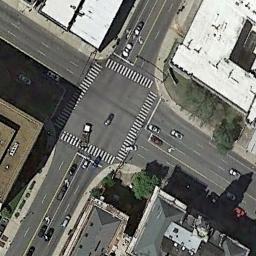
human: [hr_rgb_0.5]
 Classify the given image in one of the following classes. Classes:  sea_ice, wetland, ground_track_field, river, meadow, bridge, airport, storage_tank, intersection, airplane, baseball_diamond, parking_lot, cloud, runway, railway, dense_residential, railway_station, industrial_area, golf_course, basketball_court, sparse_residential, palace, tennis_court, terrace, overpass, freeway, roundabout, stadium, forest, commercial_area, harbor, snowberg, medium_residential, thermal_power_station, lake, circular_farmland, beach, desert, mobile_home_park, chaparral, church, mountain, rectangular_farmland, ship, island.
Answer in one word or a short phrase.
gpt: intersection